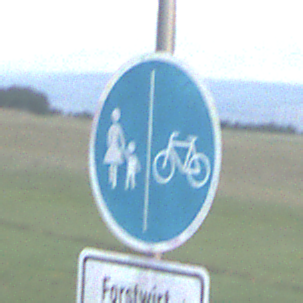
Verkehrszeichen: GetrennterRadUndGehwegRadwegRechts
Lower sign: BesondereFahrzeugeUndTransportgueter7
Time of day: SunriseSunset
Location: Outdoor (Nature)
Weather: PartlyCloudy
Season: NotSpecified
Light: Natural